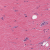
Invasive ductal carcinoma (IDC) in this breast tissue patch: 0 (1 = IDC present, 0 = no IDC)